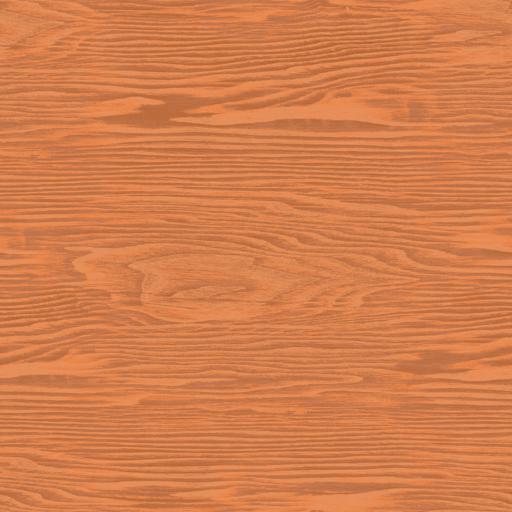
Tags: orange plain smooth wood wooden